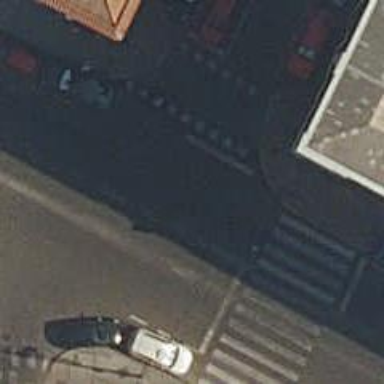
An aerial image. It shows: Road with traffic signals.